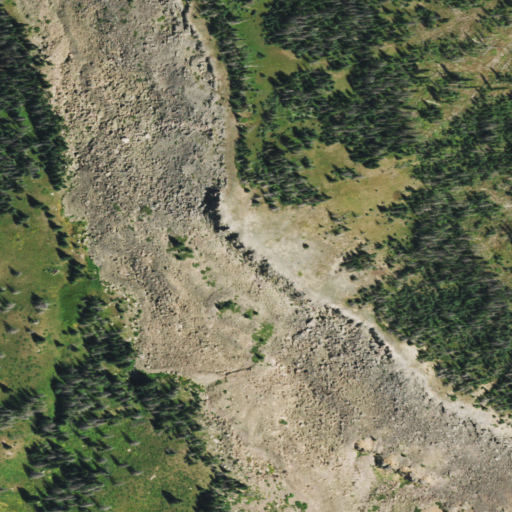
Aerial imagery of mountain in Colorado named Neff Mountain containing shrub, evergreen forest, deciduous forest, grassland, and barren land